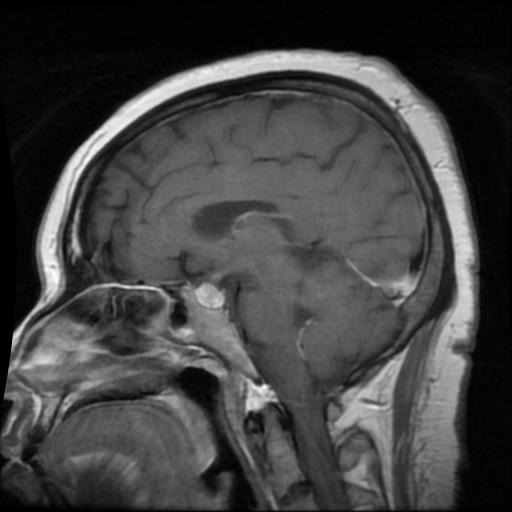
Label: pituitary